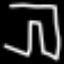
Label: pants